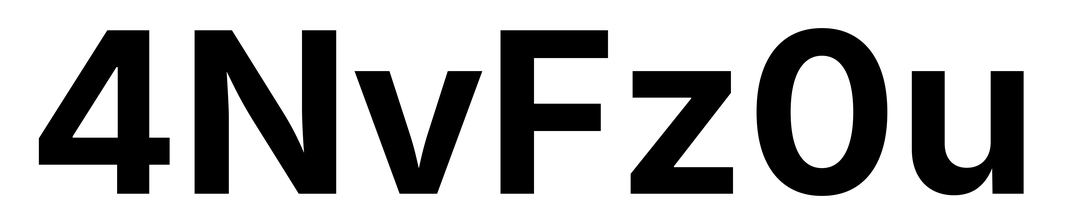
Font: Inter_Bold